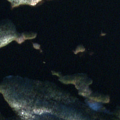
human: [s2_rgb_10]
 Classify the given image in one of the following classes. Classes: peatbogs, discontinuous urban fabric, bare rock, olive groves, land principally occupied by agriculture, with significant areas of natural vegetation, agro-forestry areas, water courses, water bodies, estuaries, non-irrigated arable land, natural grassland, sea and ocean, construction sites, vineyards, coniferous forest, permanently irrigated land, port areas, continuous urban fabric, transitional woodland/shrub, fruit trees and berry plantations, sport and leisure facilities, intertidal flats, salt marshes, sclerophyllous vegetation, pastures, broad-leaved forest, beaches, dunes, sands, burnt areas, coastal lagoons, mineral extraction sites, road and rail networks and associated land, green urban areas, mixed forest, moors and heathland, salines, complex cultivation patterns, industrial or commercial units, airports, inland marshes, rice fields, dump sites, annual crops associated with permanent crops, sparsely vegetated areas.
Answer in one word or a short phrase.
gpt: coniferous forest, water bodies